Question: In order to implement a feature in a project I'm working on, I've had to throw a checked exception from a method which is used, in cascade, by hundreds of other methods throughout tens of other classes in the whole project. Consequently, I have got to do some heavy refactoring which Intellij assists me in doing with pop-ups like this one:

Now, while this intellij feature is very helpful, having to go through the whole codebase is still taking a (to me) unbearable amount of time. The task is actually very repetitive:
1. Go through all the "unreported exception XX; must be caught or declared to be thrown" errors.
2. Make the pop up emerge.
3. If the two options shown in the picture are both present, then choose the first one.
4. If only "Surround with try/catch" is present, use that one and substitute the e.printStackTrace() call that gets automatically emitted with code of my own.
5. Repeat from point 1 until no more errors are reported.
So, the question is: is there any way to automate this process in IntelliJ?
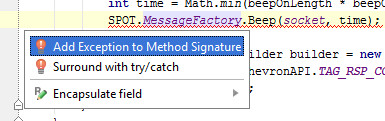
Answer: The only automated way I've found for this is to use the refactoring. On the method that is to throw an exception, choose refactor->change signature. Add in the exception to the signature. Choose the option to propagate the exception and then choose refactor.
It should then add throws clauses to all the methods which call the function.
This works fine for a small number of methods. I haven't tried it with hundred of methods.
Unfortunately I couldn't get the code analysis, which has a "fix all" option, to report this error. If it did report the error then that would've been a simpler way of fixing all the problems.